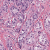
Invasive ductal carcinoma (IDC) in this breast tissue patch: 1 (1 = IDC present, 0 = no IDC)